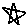
Label: star